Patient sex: M
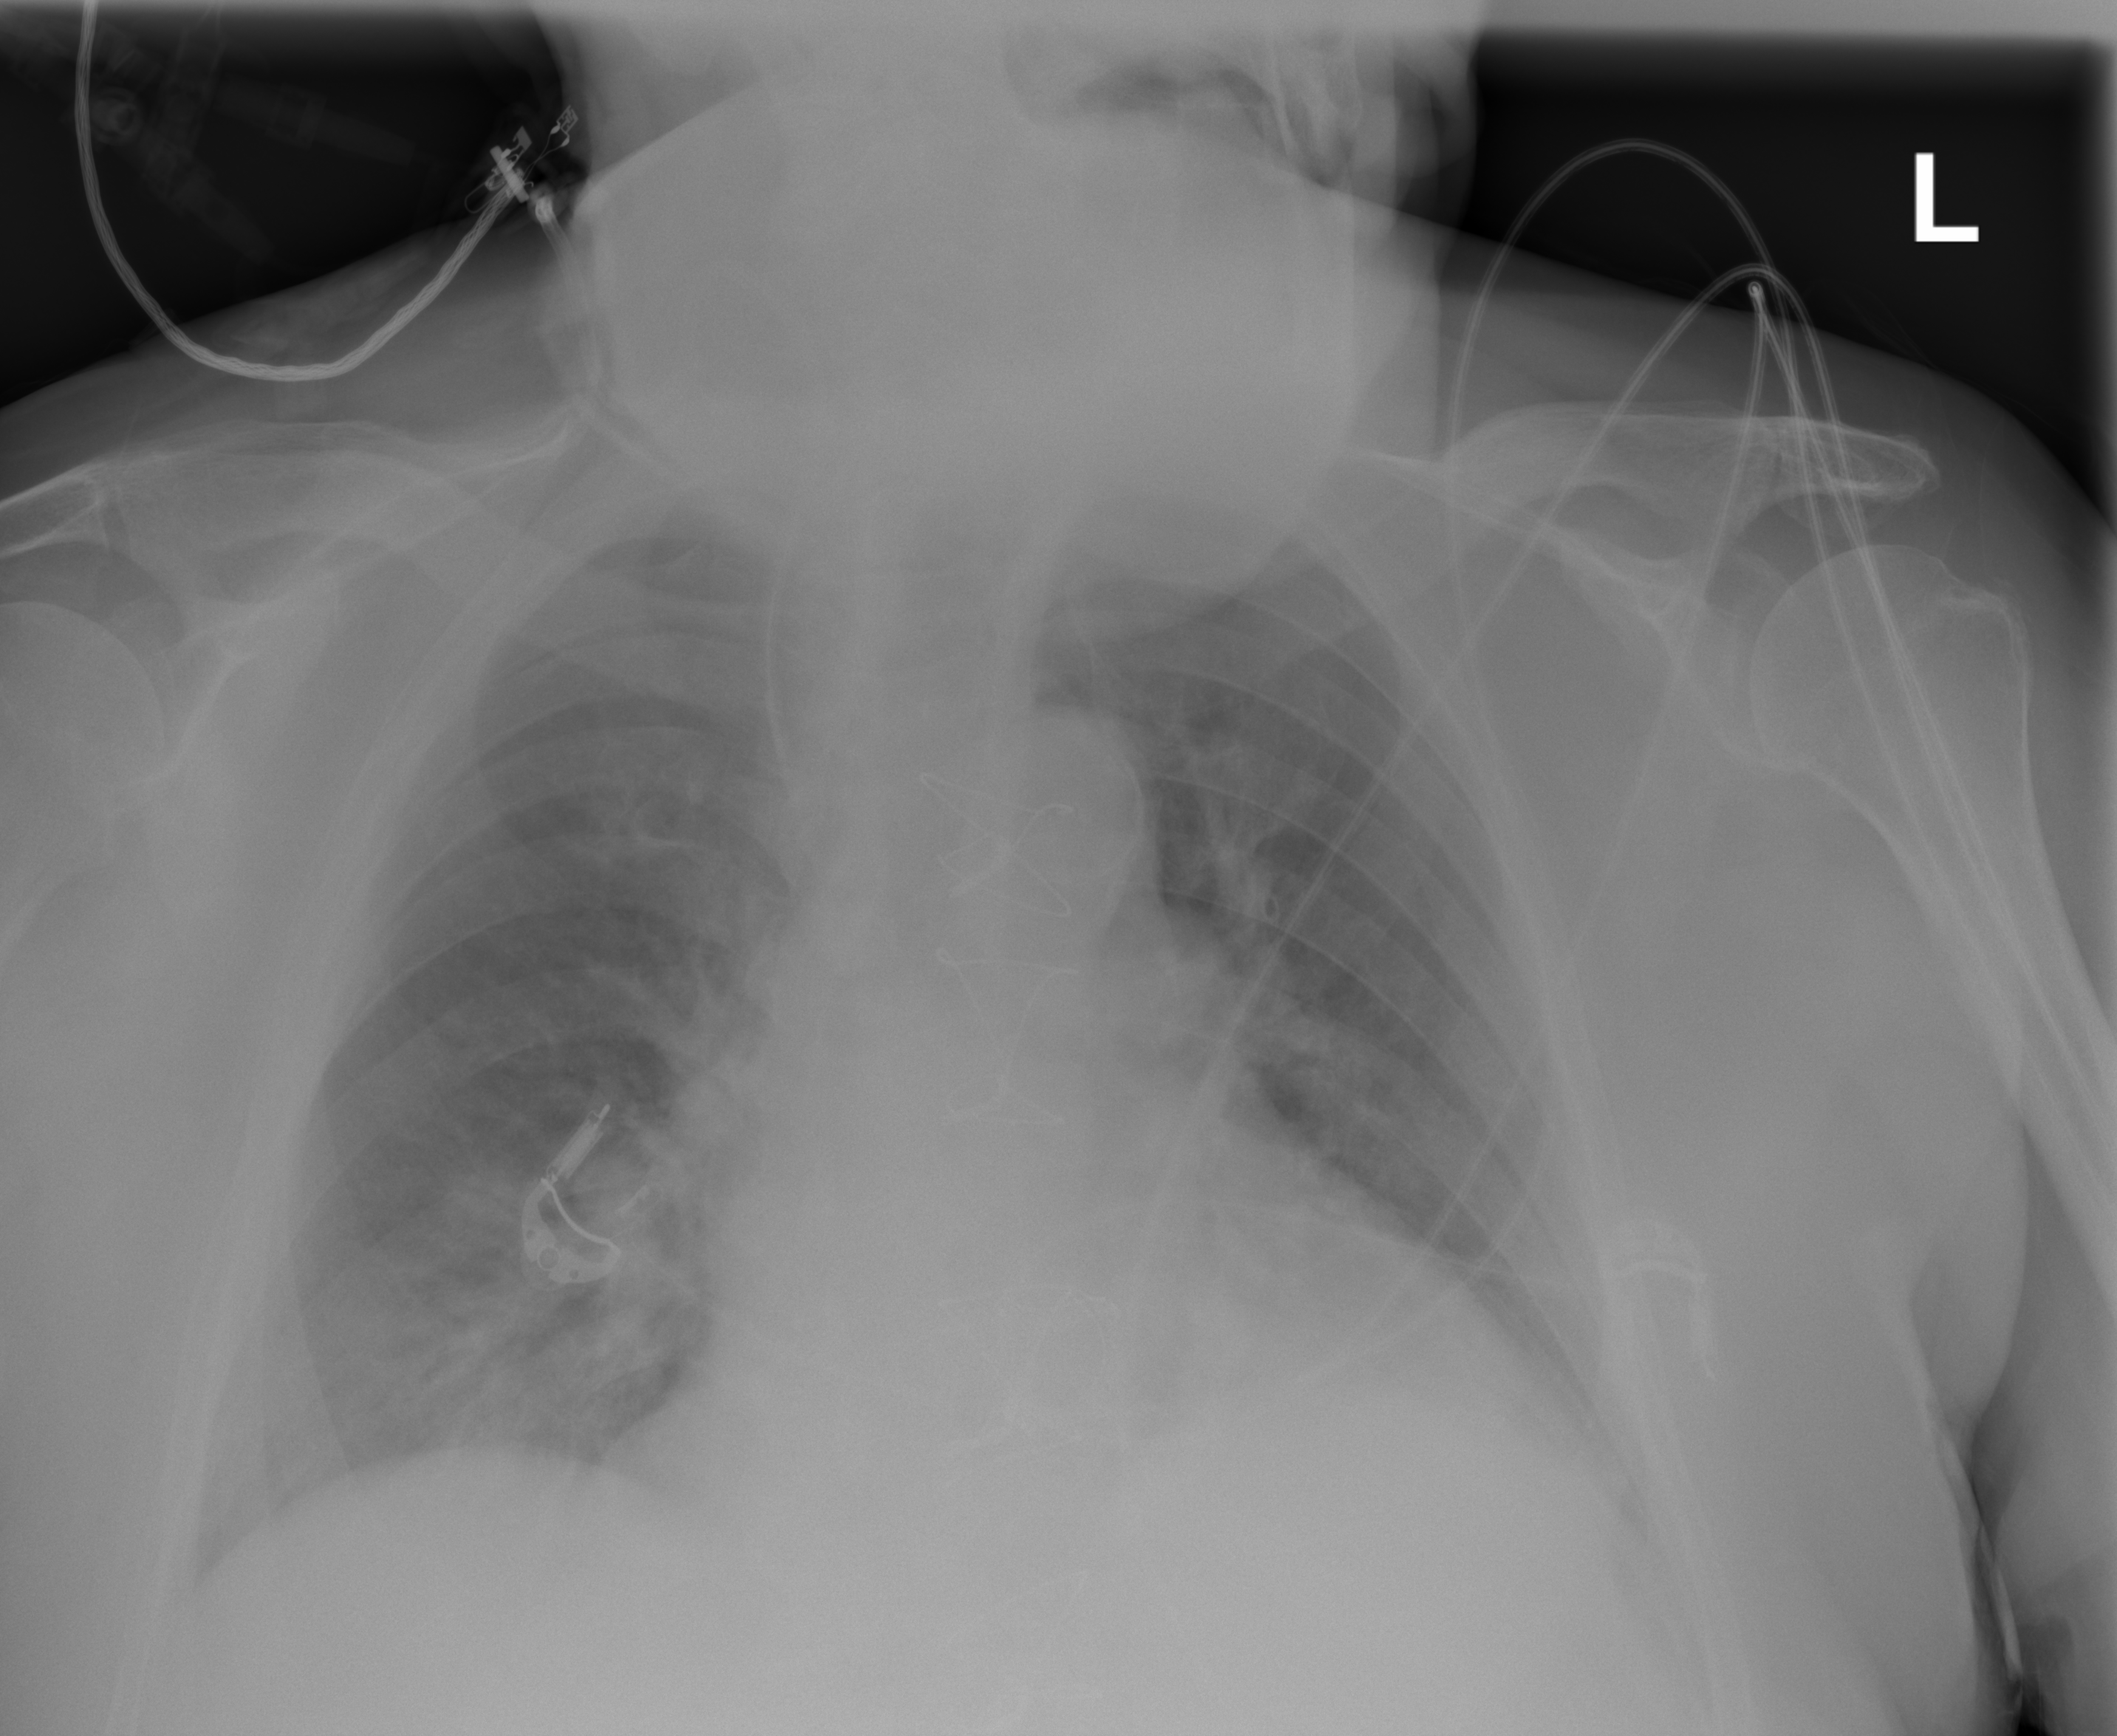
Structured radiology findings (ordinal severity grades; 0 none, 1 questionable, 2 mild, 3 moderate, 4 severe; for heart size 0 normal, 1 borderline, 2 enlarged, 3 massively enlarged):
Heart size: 2
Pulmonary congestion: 2
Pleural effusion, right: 1
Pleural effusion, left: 1
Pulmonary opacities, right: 2
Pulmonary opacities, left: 2
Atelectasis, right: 2
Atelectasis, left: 1